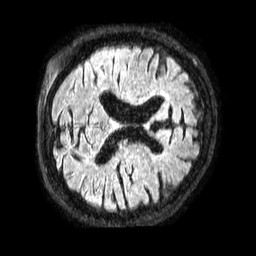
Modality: FLAIR
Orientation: axial
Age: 50
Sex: male
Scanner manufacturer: philips
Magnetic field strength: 3 T
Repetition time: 4.8 s
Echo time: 0.34 s